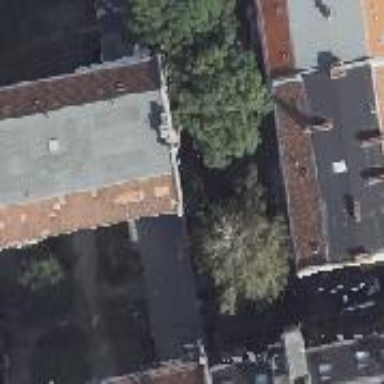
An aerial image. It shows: Part of building.